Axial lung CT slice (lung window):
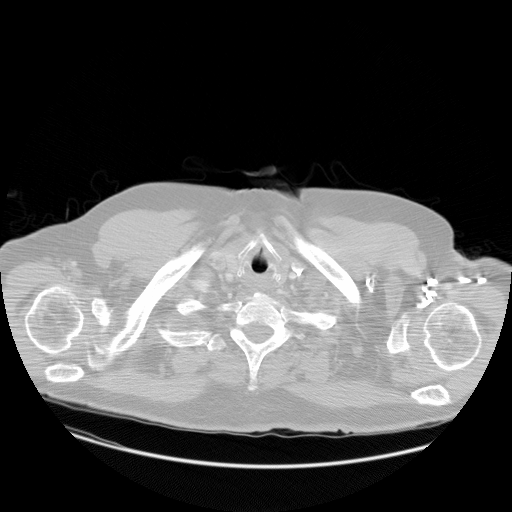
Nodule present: no